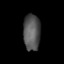
Tissue: prostate
Cell type: T cells
Senescence score: 0.3405
Nuclear area (px): 595
Mean DAPI intensity: 86.171